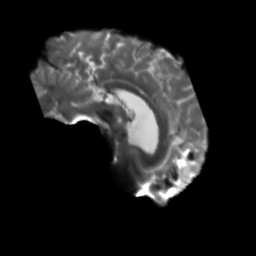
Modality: T2w
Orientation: sagittal
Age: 43
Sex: male
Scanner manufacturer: siemens
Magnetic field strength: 3 T
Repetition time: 5.25 s
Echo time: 0.08 s